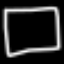
Label: square